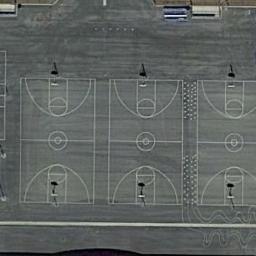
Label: basketball_court